Question: I cannot find a way to make scale the image in a Windows Form Button. See below what it looks like with the Windows Form designer shown on DPI 200% (I am aware that the Windows Form designer should be only used on DPI 100% / 96, this screenshot just illustrates properly my point).
While the button size get scaled properly (34x33), the image in the button size doesn't get scaled/stretched/zoomed (it remains 16x16). I did many attempt to solve this:
- 'AutoScaleMode''Font''Dpi'- 'AutoSize''true''false'- 'AutoSizeMode'- 'Button.ImageLayout''Stretch''Zoom'- 'App.Config''<add key="EnableWindowsFormsHighDpiAutoResizing" value="true" />'- 'FlatStyle''ImageAlign'
How did you get solved this in your app?

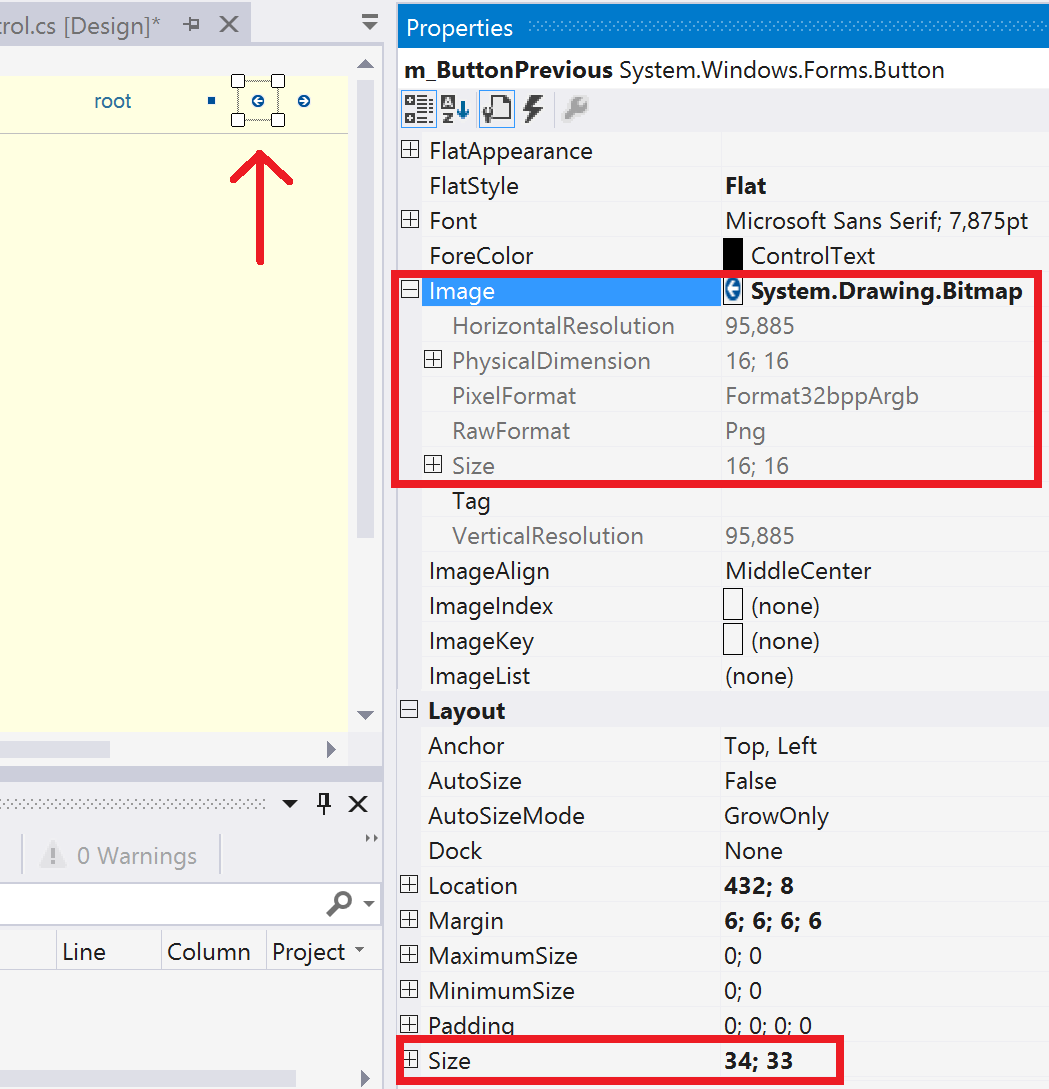
Answer: So despite the MS philosophy is <URL> to define several bitmaps adapted to 250% 200% 150% and 125% DPI.
Here is the code:
'''
public static IEnumerable<IDisposable> AdjustControlsThroughDPI(this Control.ControlCollection controls) {
Debug.Assert(controls != null);
if (DPIRatioIsOne) {
return new IDisposable[0]; // No need to adjust on DPI One
}
var list = new List<IDisposable>();
foreach (Control control in controls) {
if (control == null) { continue; }
var button = control as ButtonBase;
if (button != null) {
button.AdjustControlsThroughDPI(list);
continue;
}
// Here more controls tahn button can be adjusted if needed...
// Recursive
var nestedControls = control.Controls;
Debug.Assert(nestedControls != null);
if (nestedControls.Count == 0) { continue; }
var disposables = nestedControls.AdjustControlsThroughDPI();
list.AddRange(disposables);
}
return list;
}
private static void AdjustControlsThroughDPI(this ButtonBase button, IList<IDisposable> list) {
Debug.Assert(button != null);
Debug.Assert(list != null);
var image = button.Image;
if (image == null) { return; }
var imageStretched = image.GetImageStretchedDPI();
button.Image = imageStretched;
list.Add(imageStretched);
}
private static Image GetImageStretchedDPI(this Image imageIn) {
Debug.Assert(imageIn != null);
var newWidth = imageIn.Width.MultipliedByDPIRatio();
var newHeight = imageIn.Height.MultipliedByDPIRatio();
var newBitmap = new Bitmap(newWidth, newHeight);
using (var g = Graphics.FromImage(newBitmap)) {
// According to this blog post http://blogs.msdn.com/b/visualstudio/archive/2014/03/19/improving-high-dpi-support-for-visual-studio-2013.aspx
// NearestNeighbor is more adapted for 200% and 200%+ DPI
var interpolationMode = InterpolationMode.HighQualityBicubic;
if (s_DPIRatio >= 2.0f) {
interpolationMode = InterpolationMode.NearestNeighbor;
}
g.InterpolationMode = interpolationMode;
g.DrawImage(imageIn, new Rectangle(0, 0, newWidth, newHeight));
}
imageIn.Dispose();
return newBitmap;
}
'''
Notice that an enumerable of disposable bitmaps created is returned. If you don't care disposing bitmap on buttons, you won't have to care for disposing stretched bitmap.
Notice we dispose original buttons bitmaps.
Notice our own members to deal with DPI: 'MultipliedByDPIRatio(this int)' , 'DPIRatioIsOne:bool' , 's_DPIRatio'. You can write your own, the tricky point is to obtain the actual DPI ratio. To gather DPI ratio the best way I found is <URL>.
Notice the reference to the blog post <URL> where the VS team explains that for their icon style, they determine that image stretched between ] 200%, 100% [ is best achieved with Bicubic algorithm, and above or equal to 200%, is best achieved with naive nearest neighbor algorithm. The code presented reflects these choices.
---
Edit: below screenshot of various interpolation mode at 200% DPI, IMHO 'InterpolationMode.HighQualityBicubic' is better than 'InterpolationMode.NearestNeighbor'.